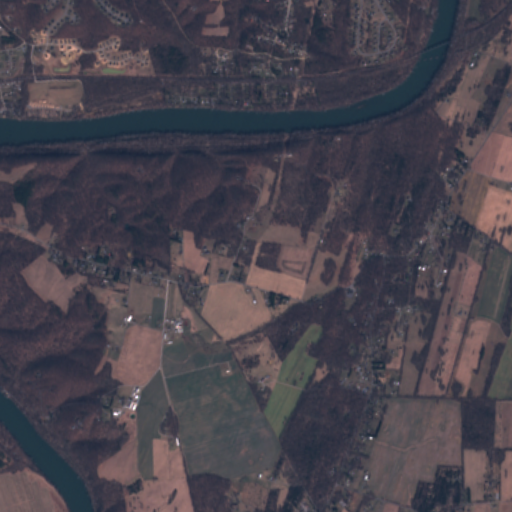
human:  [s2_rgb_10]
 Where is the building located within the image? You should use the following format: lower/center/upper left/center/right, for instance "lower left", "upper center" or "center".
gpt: The building is located in the upper left of the image.
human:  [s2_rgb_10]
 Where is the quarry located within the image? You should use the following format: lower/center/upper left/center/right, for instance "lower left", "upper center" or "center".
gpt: There is no quarry in the image.